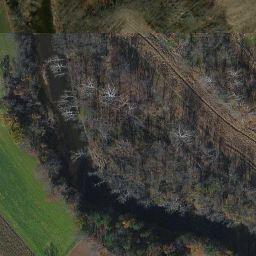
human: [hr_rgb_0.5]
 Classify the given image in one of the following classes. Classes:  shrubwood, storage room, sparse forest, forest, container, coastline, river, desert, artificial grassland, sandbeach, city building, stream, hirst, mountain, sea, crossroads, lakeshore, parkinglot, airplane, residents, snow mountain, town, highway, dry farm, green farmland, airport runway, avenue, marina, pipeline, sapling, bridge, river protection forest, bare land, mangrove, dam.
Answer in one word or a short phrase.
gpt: river